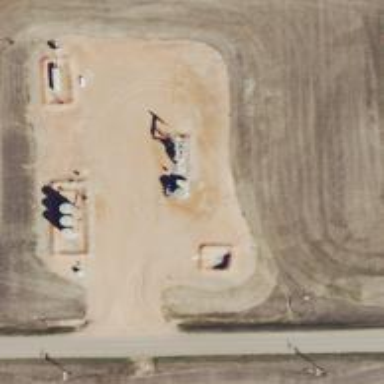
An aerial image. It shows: Storage tank with man-made structure.